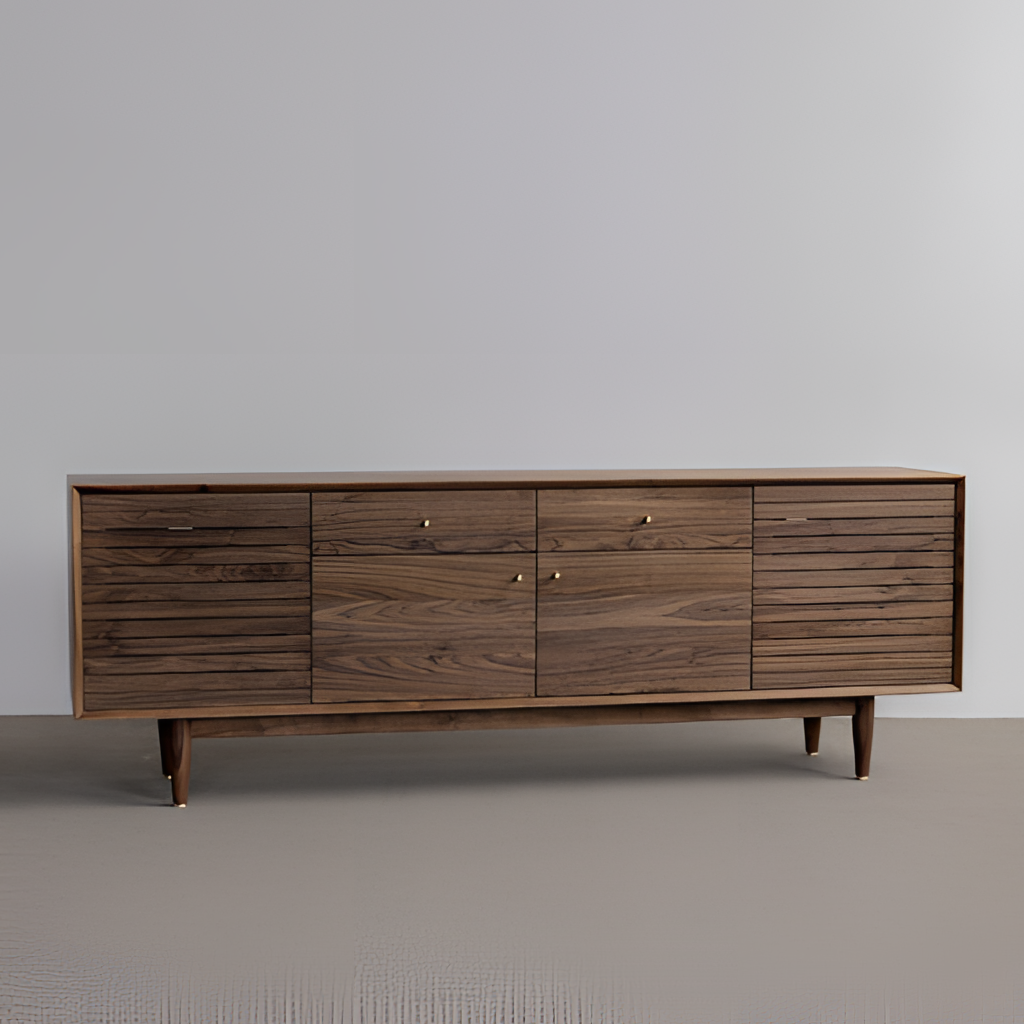
living room, wood sideboard, modern, gray paint wallpaper, with solid pattern, gray tile flooring, with large square pattern